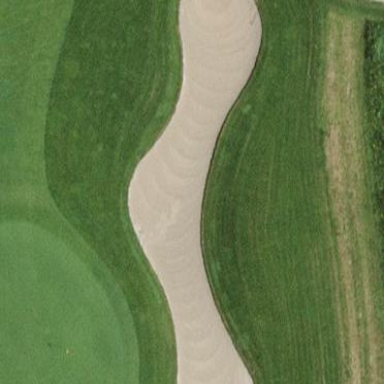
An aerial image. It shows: Bunker on golf course.